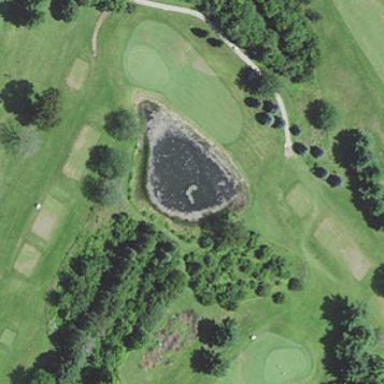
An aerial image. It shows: Water hazard on golf course. The hazard is natural water feature.